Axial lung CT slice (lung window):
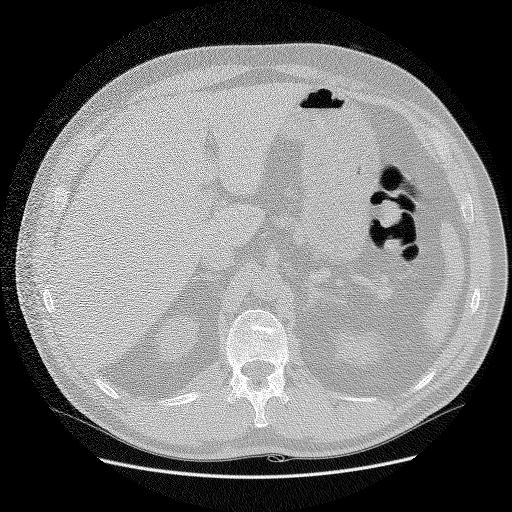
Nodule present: no